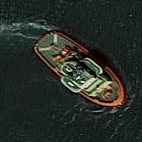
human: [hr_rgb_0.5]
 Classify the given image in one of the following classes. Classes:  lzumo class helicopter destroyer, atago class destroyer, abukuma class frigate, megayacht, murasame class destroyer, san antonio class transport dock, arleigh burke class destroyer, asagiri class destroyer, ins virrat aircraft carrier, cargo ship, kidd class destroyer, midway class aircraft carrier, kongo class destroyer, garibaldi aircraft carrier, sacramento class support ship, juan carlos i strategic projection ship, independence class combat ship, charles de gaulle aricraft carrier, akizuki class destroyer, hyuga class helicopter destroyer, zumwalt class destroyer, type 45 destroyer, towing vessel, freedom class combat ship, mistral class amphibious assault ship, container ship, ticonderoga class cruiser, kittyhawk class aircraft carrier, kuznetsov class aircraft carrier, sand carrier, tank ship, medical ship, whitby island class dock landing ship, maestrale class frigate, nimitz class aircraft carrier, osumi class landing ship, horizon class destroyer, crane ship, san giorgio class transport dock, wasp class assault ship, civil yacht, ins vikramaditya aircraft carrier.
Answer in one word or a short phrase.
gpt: Towing vessel